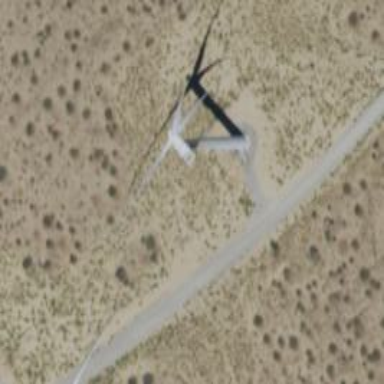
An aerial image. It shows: Wind generator powered by Vestas horizontal axis wind turbine.